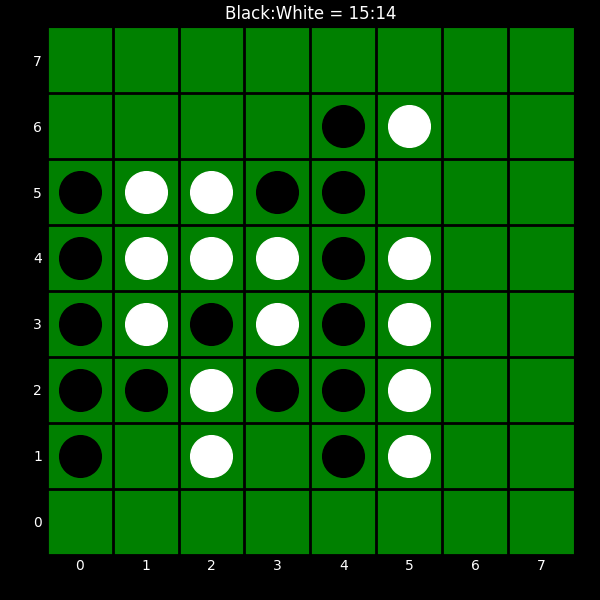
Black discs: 15
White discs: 14